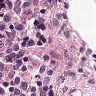
Metastatic tissue present: no